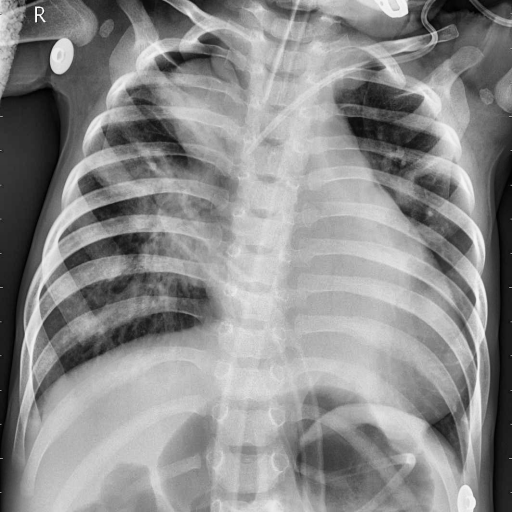
Finding: PNEUMONIA